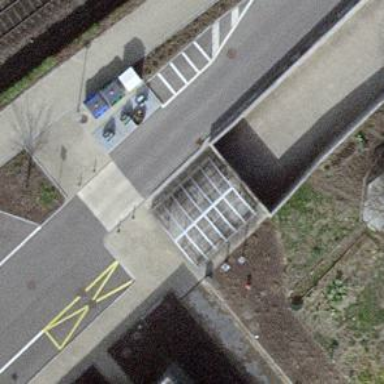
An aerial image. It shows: Building with bicycle parking shed.